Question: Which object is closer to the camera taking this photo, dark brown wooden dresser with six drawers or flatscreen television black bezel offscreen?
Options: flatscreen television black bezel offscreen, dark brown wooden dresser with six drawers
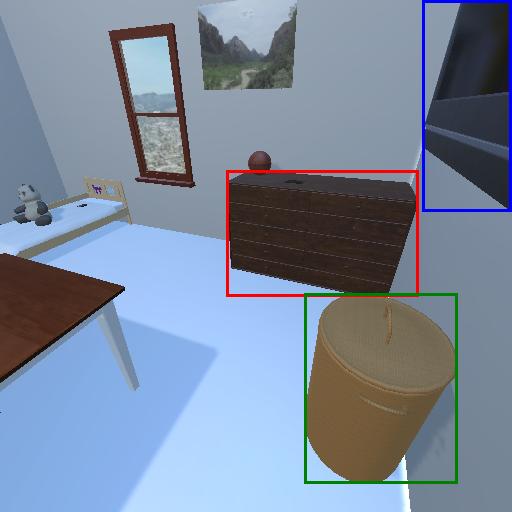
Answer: flatscreen television black bezel offscreen